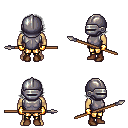
a pixel art fantasy rpg character, male body template, human, tanned skin, steel chest armor, gold greaves, gray swoop hairstyle, metal helm, gold gloves, brown shoes, spear, four views (front, back, left, right), 2x2 character sprite sheet, small pixel art, hard edges, no anti-aliasing